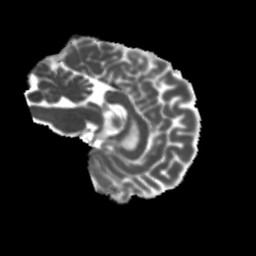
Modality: MD
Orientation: sagittal
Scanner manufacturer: siemens
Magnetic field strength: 3 T
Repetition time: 4 s
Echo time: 0.0594 s